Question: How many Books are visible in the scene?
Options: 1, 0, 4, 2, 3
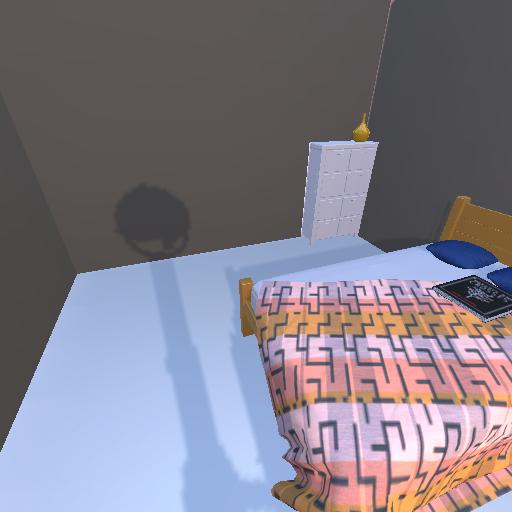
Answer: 1